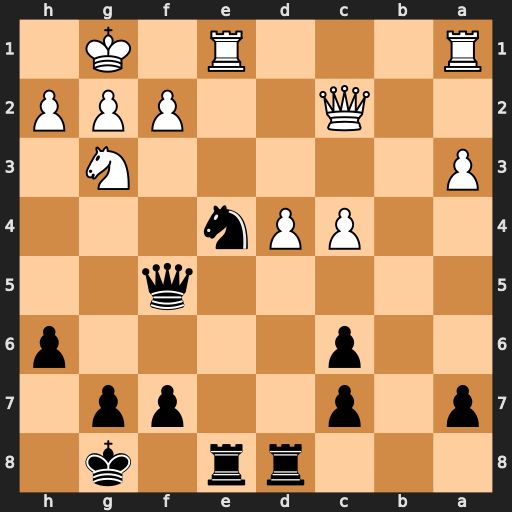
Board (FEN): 3rr1k1/p1p2pp1/2p4p/5q2/2PPn3/P5N1/2Q2PPP/R3R1K1
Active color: b
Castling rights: -
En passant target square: -
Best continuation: Nxg3 Rxe8+ Rxe8 Qxf5 Nxf5